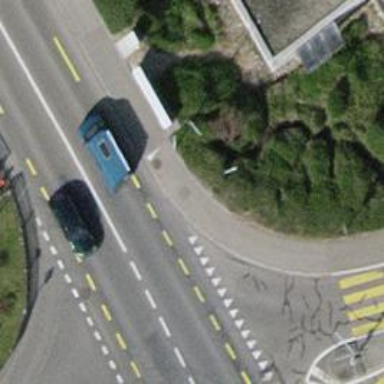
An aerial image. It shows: Asphalt sidewalk along the footway.